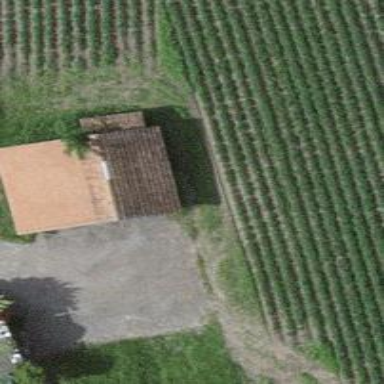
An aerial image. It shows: Barn.